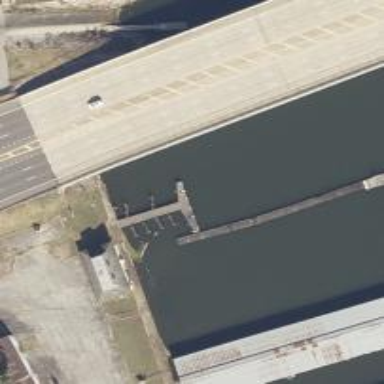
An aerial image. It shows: Pier with mooring facilities.